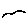
Label: bird